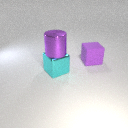
large cyan metal cube below large purple metal cylinder